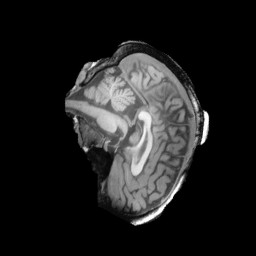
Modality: T1w
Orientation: sagittal
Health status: ill
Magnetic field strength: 3 T